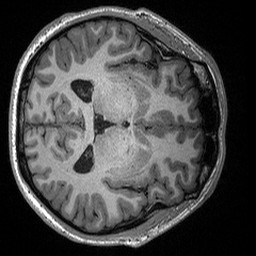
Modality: T1w
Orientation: axial
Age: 39
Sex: male
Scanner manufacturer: siemens
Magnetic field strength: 3 T
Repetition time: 2.3 s
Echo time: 0.00298 s